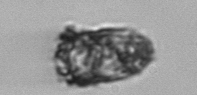
Label: Tintinnopsis